Question: In Android 4.0 i put tab bar with two widget.
in code i write in small alphabates(new) but in application it should always display (NEW)
How to write small alphabates on tab in android 4.0
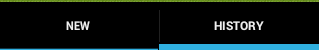
Answer: The default theme for tab views in Android 4.0 (the Holo theme) has 'android:textAllCaps' set to true. You can create your own theme and then apply it to the action bar in your manifest to override this behavior. For more information on styling the ActionBar and creating your own styles, see:
<URL>
and
<URL>